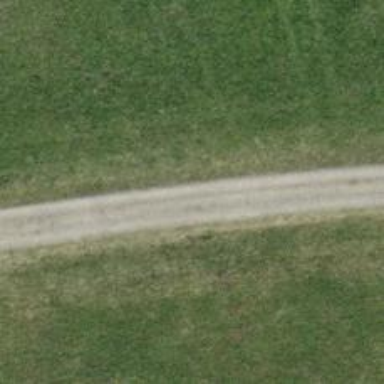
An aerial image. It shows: Track with compacted grade3 surface.